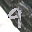
Label: 9